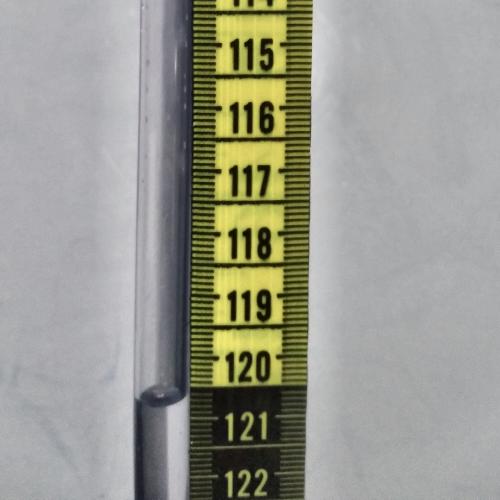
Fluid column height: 120.6 cm